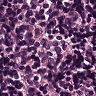
Metastatic tissue present: no